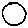
Label: moon